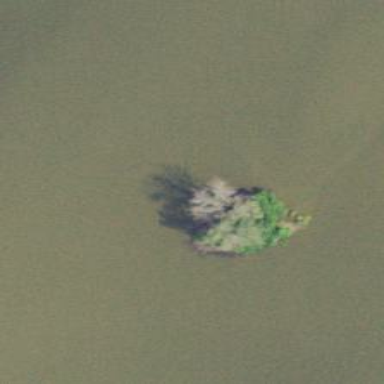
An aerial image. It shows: Islet.